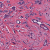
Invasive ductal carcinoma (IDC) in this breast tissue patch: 1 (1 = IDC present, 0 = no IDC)